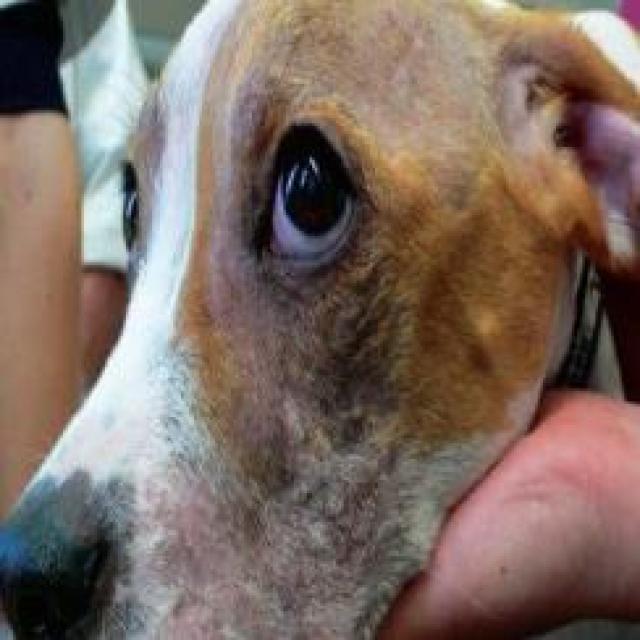
Canine hypersensitivity reaction — allergic skin response with urticaria, erythema, pruritus, and angioedema. May be food, environmental, or flea allergy related.